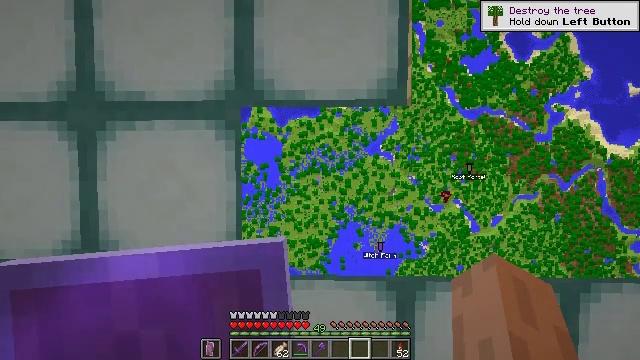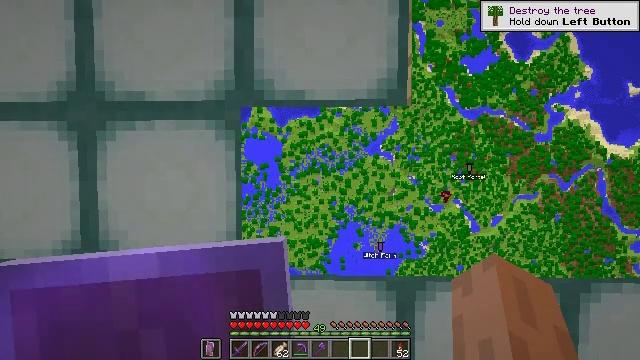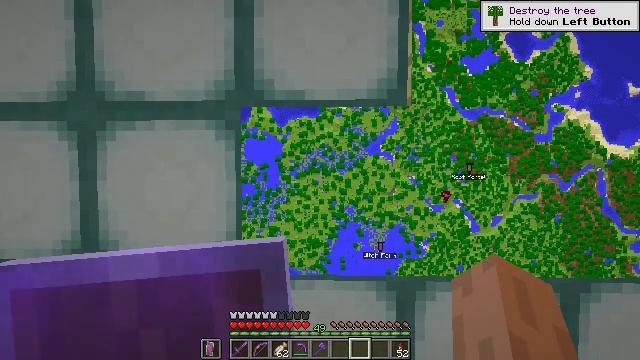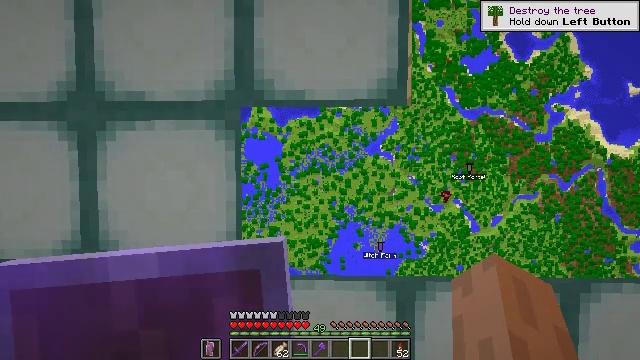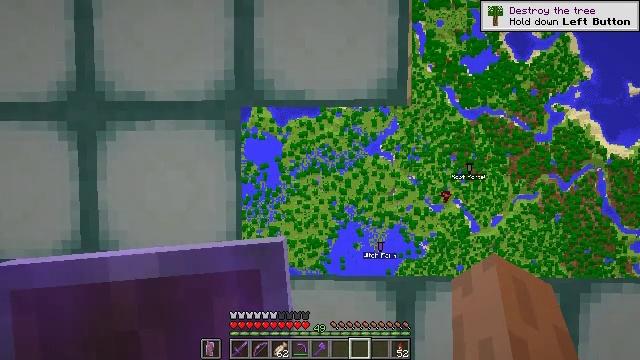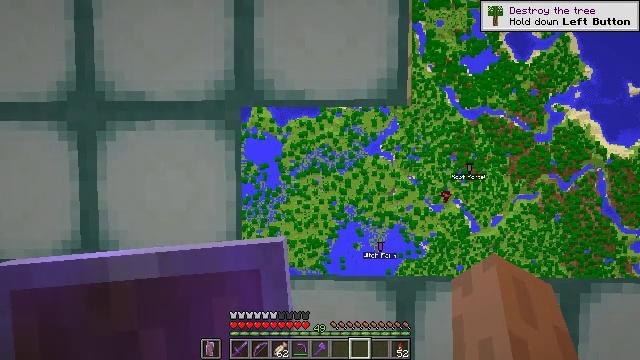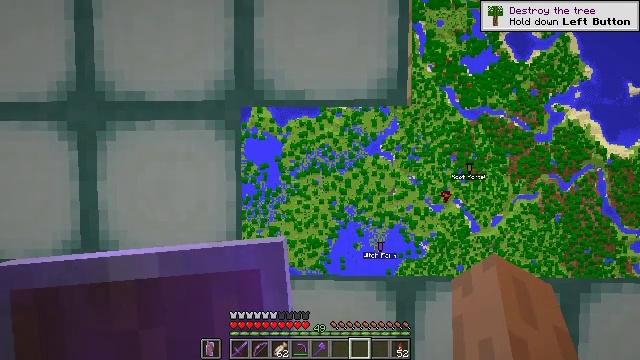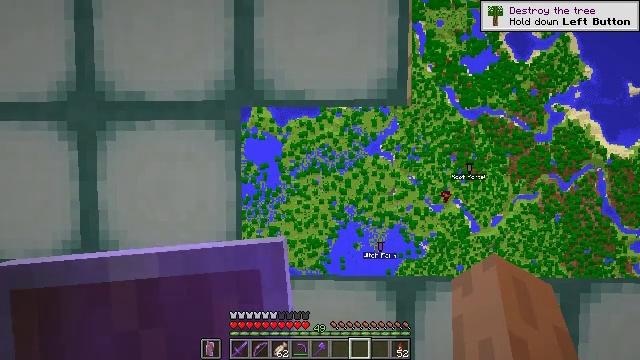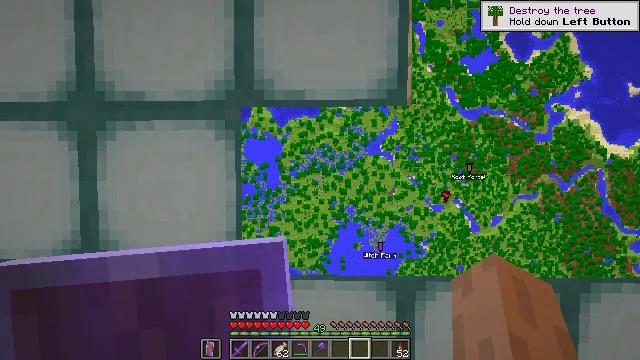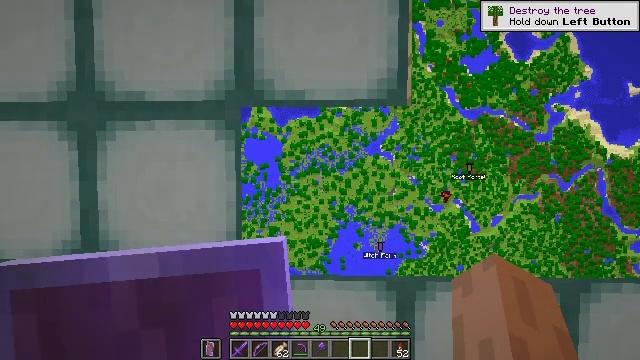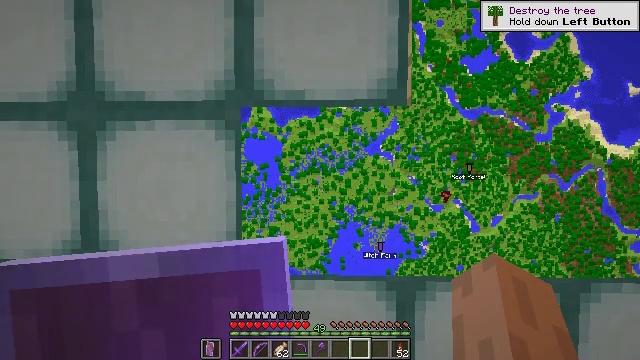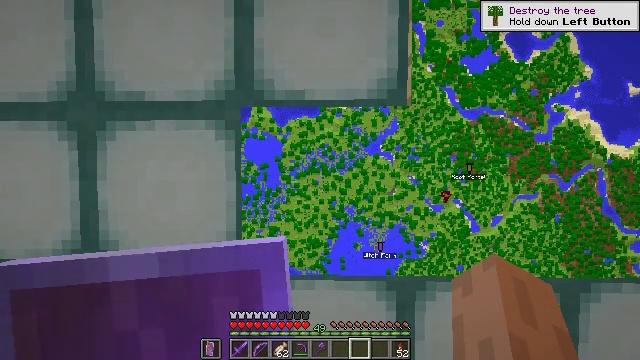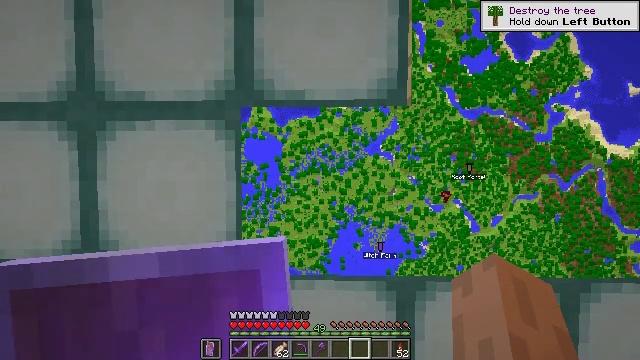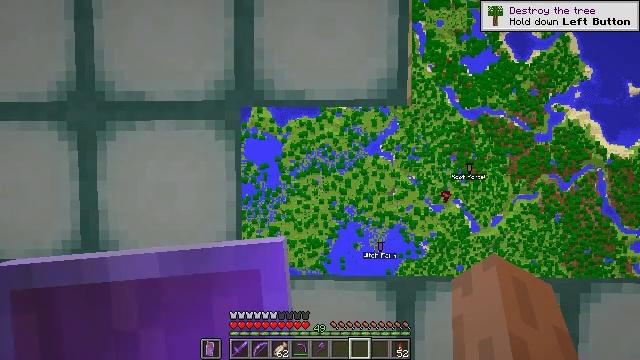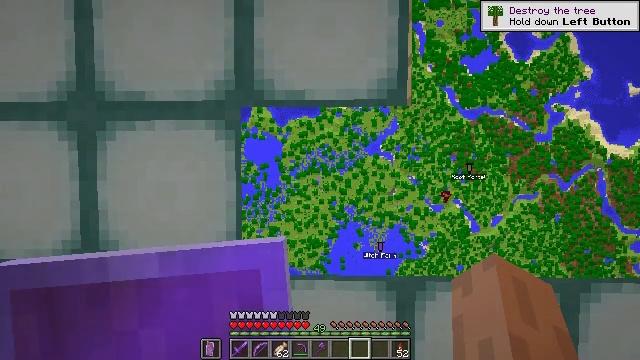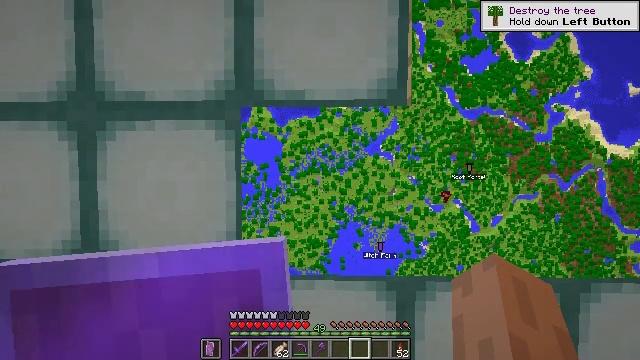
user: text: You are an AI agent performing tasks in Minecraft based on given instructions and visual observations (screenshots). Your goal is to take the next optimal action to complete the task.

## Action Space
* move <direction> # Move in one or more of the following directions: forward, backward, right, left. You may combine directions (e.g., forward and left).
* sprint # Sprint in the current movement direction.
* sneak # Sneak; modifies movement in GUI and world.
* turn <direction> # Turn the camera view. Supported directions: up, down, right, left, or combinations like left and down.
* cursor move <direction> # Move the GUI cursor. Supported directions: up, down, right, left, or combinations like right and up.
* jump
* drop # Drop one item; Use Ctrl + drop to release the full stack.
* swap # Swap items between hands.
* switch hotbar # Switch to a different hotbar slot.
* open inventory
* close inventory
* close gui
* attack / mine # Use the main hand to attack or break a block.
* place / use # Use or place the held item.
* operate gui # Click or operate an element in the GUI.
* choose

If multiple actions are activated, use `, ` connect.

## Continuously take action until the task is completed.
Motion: motion action
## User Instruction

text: Attack the sticky piston to retrieve it.
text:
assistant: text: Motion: no_op
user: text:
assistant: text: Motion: no_op
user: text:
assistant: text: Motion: no_op
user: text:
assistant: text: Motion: no_op
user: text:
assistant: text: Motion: no_op
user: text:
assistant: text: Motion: no_op
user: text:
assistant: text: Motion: no_op
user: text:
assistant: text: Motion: no_op
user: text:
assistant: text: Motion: no_op
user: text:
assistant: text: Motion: no_op
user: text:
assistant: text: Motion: no_op
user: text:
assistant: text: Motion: no_op
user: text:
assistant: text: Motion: no_op
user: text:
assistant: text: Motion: no_op
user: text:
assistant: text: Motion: no_op
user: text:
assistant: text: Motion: no_op
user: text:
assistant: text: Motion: no_op
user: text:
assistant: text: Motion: no_op
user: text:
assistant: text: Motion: no_op
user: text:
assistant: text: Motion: no_op
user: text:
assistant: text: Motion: no_op
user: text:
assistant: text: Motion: no_op
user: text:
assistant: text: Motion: no_op
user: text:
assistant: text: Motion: no_op
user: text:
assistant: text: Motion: no_op
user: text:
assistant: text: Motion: no_op
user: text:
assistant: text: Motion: no_op
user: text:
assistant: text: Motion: no_op
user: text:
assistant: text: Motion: no_op
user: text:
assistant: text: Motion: no_op